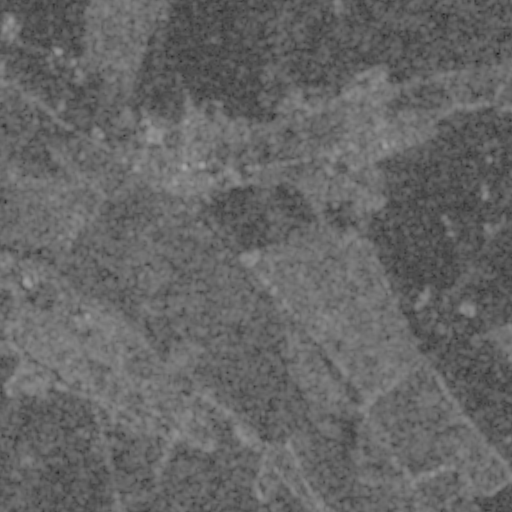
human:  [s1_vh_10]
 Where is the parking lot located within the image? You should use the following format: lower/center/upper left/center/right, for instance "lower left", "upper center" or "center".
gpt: The parking lot is located in the upper right of the image.
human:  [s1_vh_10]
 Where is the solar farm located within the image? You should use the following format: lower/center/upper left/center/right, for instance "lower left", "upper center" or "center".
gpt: The solar farm is located in the center right of the image.
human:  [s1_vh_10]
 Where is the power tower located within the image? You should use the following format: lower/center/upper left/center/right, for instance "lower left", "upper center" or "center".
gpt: There is no power tower in the image.

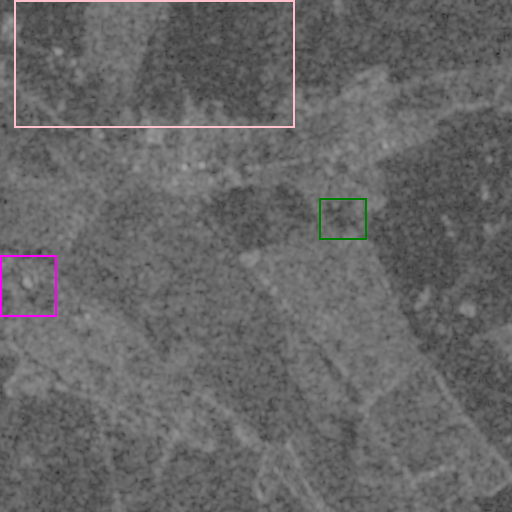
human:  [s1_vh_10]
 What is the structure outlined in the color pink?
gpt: The structure outlined in pink is a crop field.
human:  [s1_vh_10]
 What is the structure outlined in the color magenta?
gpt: The structure outlined in magenta is a park.
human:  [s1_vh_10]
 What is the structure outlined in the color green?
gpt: The structure outlined in green is a solar farm.
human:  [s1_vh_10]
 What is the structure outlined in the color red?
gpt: There is no red outline.